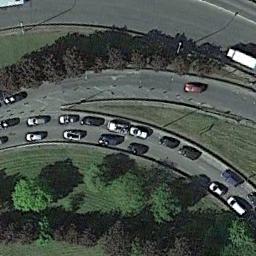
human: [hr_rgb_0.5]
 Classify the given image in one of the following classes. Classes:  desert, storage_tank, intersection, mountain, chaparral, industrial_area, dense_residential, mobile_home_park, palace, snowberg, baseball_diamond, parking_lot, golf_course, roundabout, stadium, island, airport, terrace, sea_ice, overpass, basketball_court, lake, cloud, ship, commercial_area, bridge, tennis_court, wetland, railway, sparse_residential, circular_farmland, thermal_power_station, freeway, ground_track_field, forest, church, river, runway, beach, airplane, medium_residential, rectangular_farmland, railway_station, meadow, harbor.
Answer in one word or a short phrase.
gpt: freeway